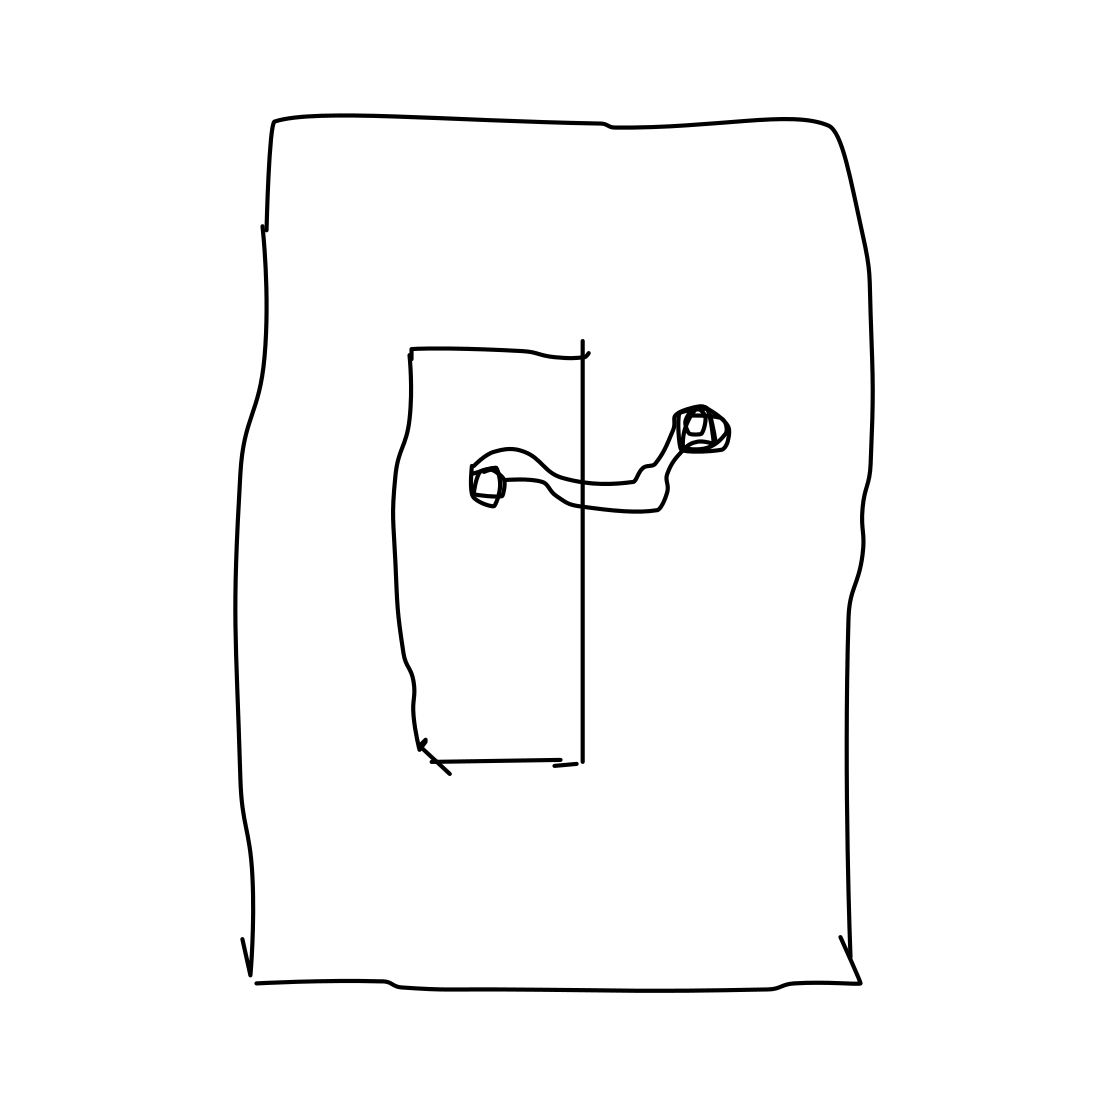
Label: door handle